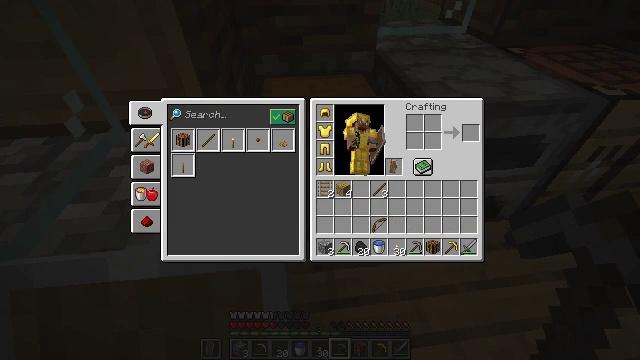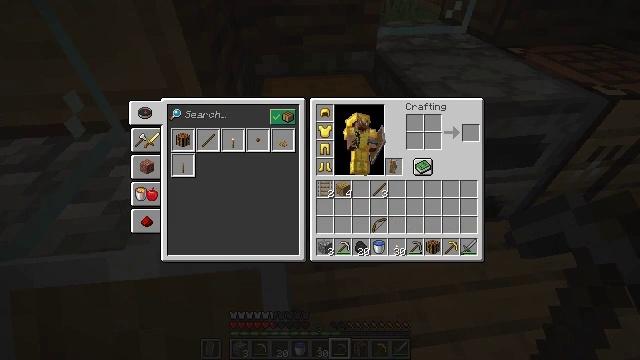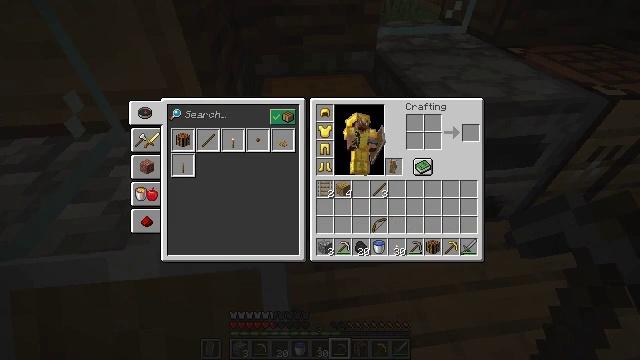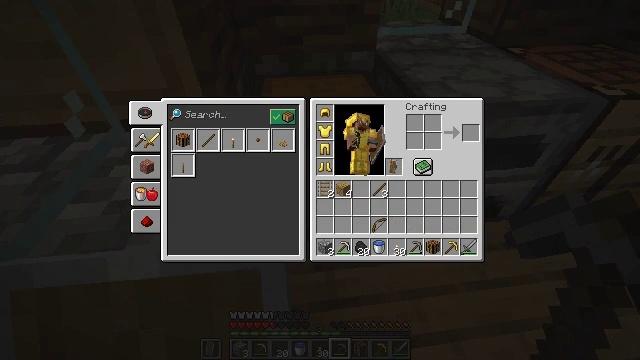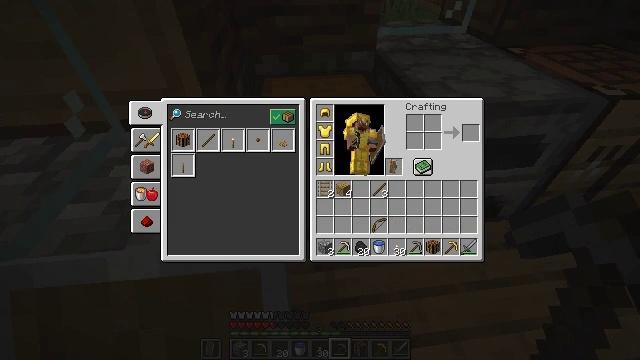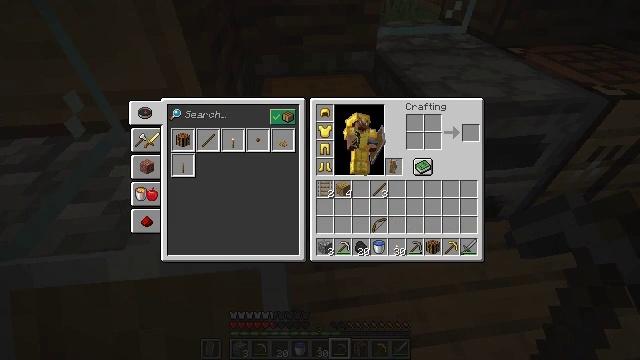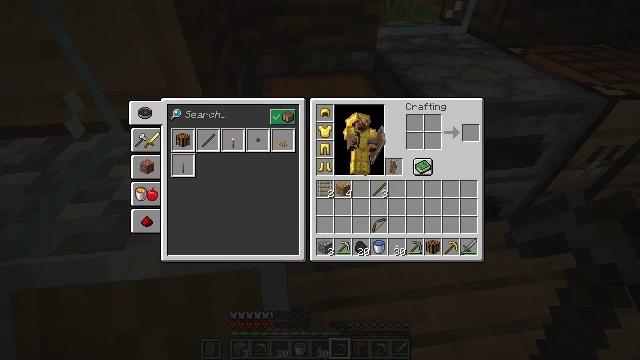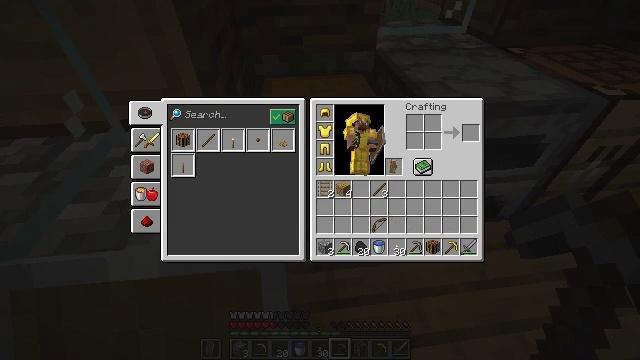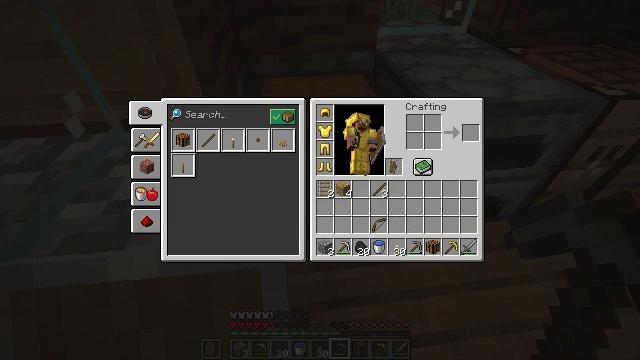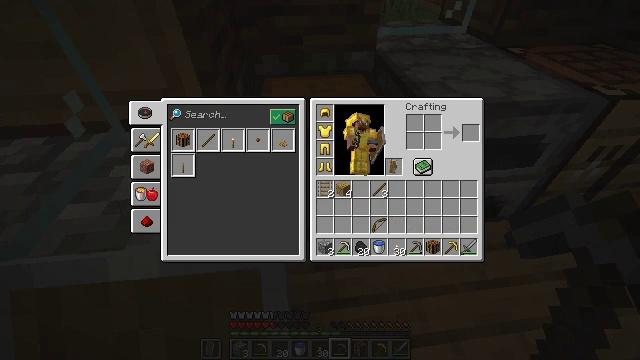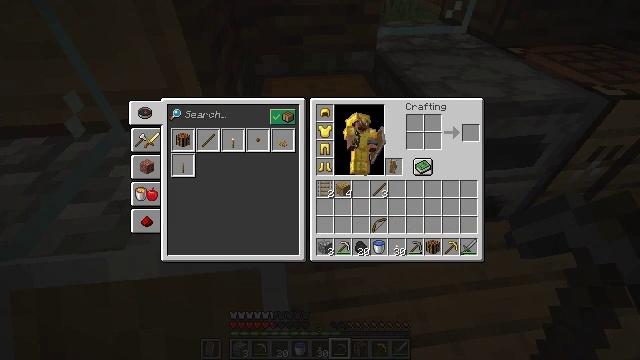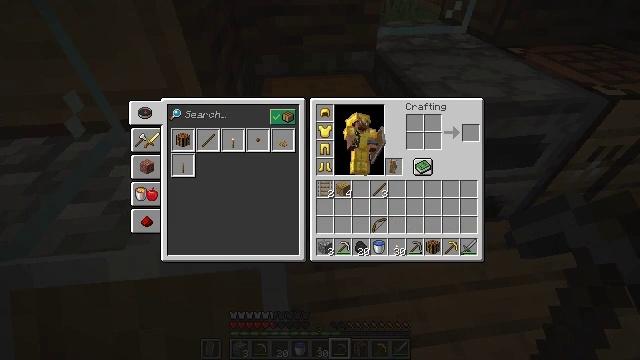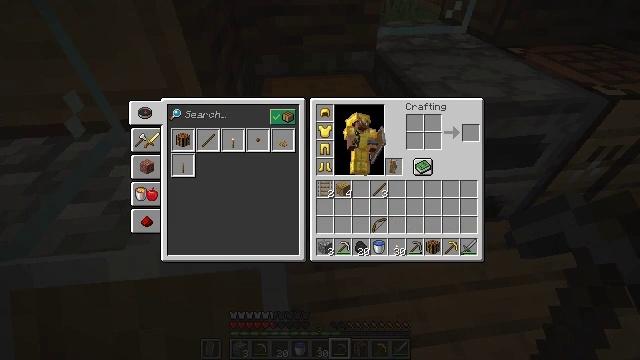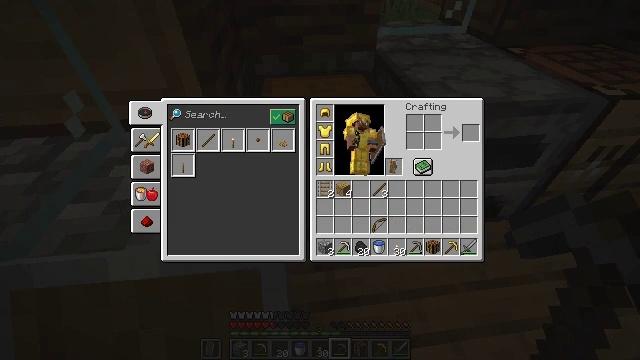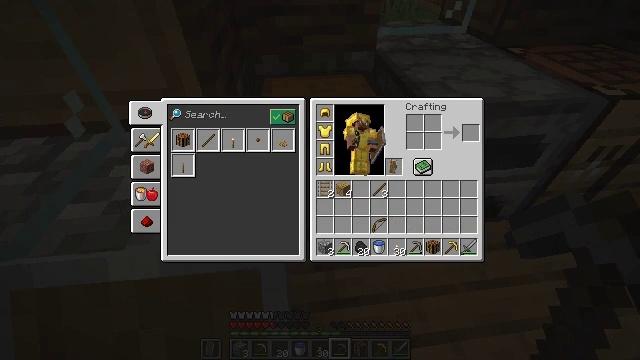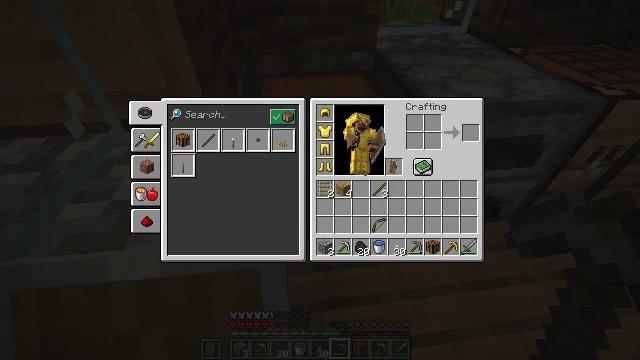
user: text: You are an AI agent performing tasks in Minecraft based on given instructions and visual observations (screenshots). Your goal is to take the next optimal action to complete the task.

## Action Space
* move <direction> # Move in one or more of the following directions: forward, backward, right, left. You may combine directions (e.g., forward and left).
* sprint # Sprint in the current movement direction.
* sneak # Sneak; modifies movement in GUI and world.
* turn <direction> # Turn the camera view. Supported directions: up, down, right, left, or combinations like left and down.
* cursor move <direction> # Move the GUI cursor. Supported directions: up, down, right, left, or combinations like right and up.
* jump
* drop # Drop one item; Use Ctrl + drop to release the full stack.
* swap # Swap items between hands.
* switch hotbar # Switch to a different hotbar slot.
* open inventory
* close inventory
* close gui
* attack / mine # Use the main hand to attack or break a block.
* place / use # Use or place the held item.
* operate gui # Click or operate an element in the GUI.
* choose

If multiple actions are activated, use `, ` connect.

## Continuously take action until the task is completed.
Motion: motion action
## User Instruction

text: Gather grass on the ground.
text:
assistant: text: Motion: no_op
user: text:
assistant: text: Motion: no_op
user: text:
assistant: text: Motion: no_op
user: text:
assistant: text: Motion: no_op
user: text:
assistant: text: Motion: no_op
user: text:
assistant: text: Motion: no_op
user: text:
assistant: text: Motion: no_op
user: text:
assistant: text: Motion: no_op
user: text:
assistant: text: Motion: no_op
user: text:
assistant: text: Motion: no_op
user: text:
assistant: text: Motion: no_op
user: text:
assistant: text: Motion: no_op
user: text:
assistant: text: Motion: no_op
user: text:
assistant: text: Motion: no_op
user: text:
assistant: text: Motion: no_op
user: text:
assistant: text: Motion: no_op
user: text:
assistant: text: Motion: open inventory
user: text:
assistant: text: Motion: open inventory
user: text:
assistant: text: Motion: open inventory
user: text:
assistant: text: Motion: turn down, open inventory
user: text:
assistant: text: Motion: no_op
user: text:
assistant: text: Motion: no_op
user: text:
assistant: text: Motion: no_op
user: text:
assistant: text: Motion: no_op
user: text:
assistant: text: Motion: no_op
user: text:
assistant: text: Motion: no_op
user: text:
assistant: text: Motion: no_op
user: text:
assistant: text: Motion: no_op
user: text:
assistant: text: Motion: no_op
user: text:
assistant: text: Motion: no_op